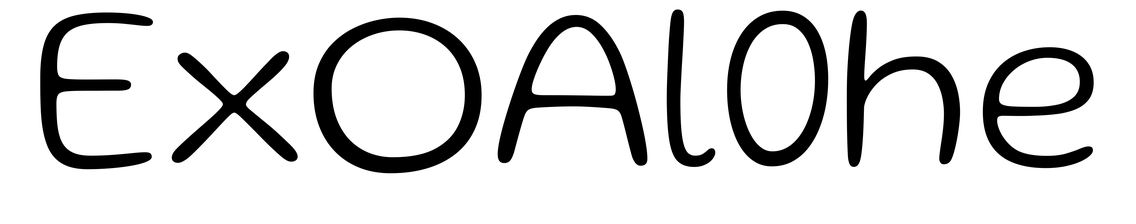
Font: Gluten_ExtraLight